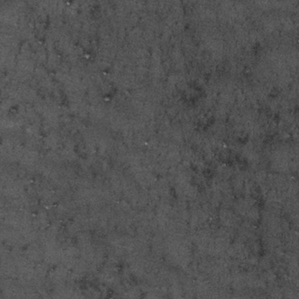
Label: frost